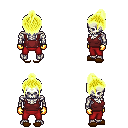
a pixel art fantasy rpg character, male body template, skeleton, maroon pirate shirt, red pants, gold short topknot hairstyle, gold gloves, brown slippers, four views (front, back, left, right), 2x2 character sprite sheet, small pixel art, hard edges, no anti-aliasing